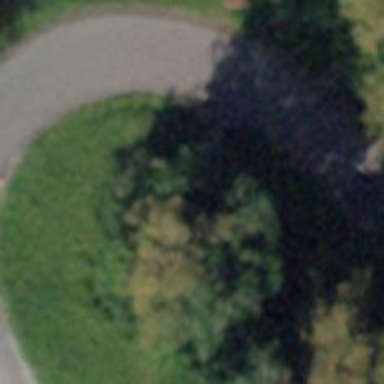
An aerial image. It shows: Unpaved path.